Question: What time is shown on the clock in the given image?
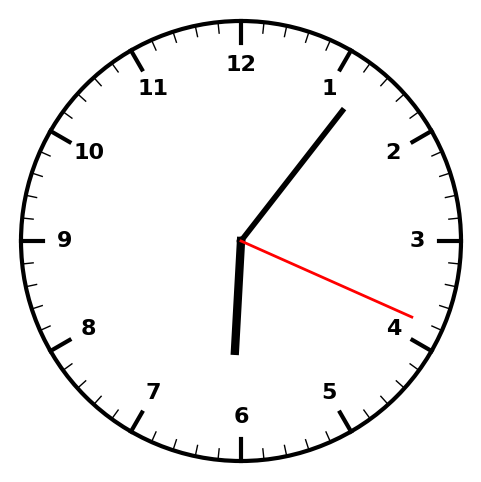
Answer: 06:06:19